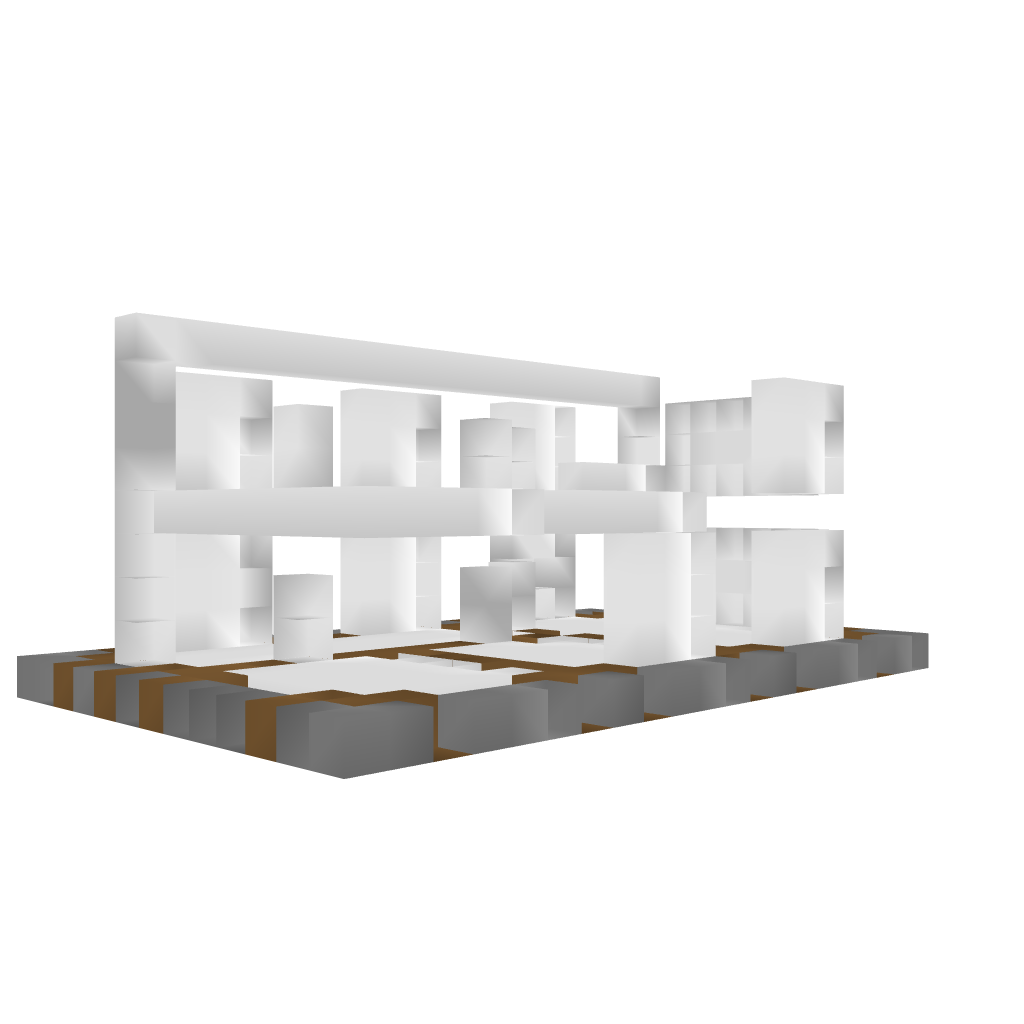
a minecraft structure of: Modern House #4 bad low quality